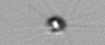
Label: Calciopappus